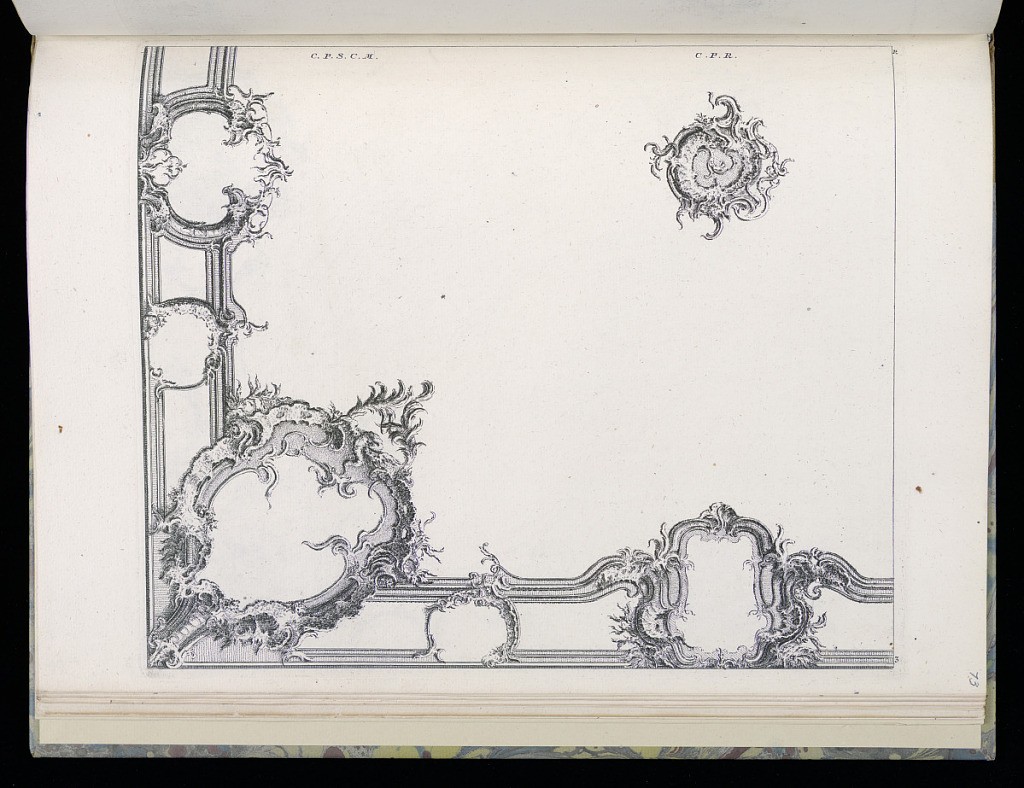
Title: Design for Ceiling Ornament
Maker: François de Cuvilliés the Elder, Belgian, 1695 - 1768
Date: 18th century
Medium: Engraving on paper
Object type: Bound print
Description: View of a quarter of a vaulted ceiling, the border decorated with elaborate cartouches, presumably for paintings. Largest cartouche at lower left corner, topped by a bird and palms.